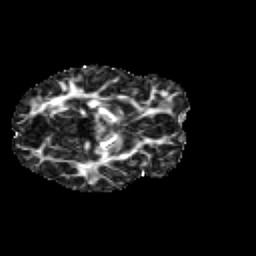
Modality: FA
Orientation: axial
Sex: male
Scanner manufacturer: siemens
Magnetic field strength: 3 T
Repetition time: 5 s
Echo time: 0.071 s